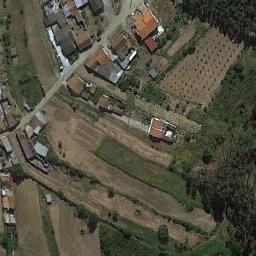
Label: terrace